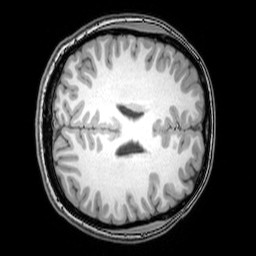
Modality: T1w
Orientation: axial
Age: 23
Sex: female
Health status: healthy
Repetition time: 0.081 s
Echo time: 0.037 s